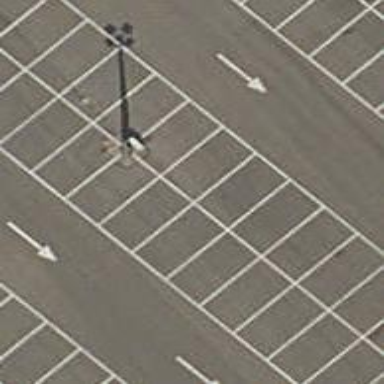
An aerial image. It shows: High mast lamp mount.